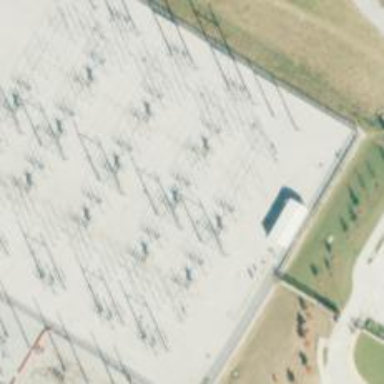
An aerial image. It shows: Switch for power supply.